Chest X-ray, PA view. Patient: 37 years old, sex F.
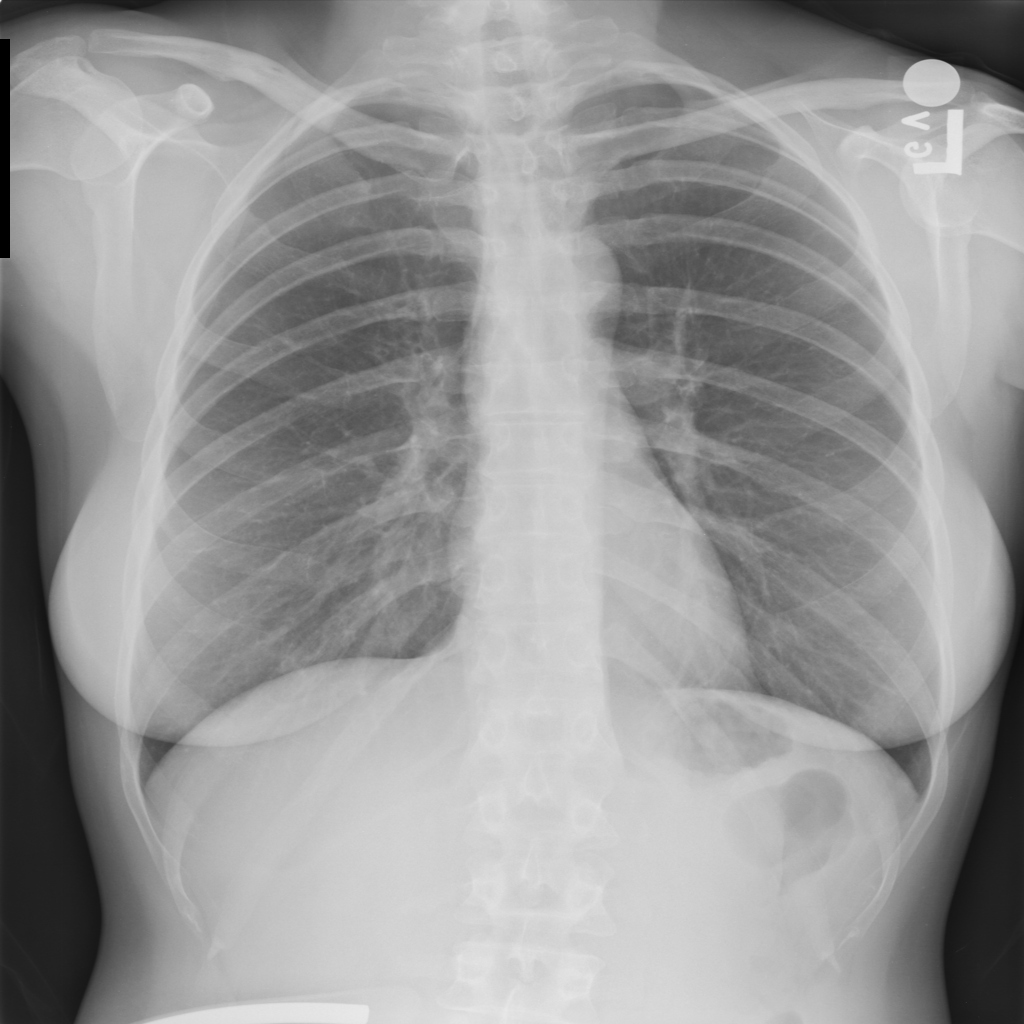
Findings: No Finding